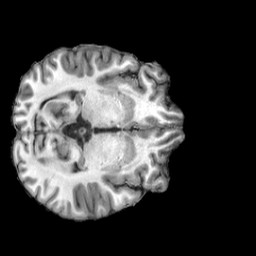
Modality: T1w
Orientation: axial
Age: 27
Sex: male
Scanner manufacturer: siemens
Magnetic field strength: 3 T
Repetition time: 2.5 s
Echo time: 0.00222 s